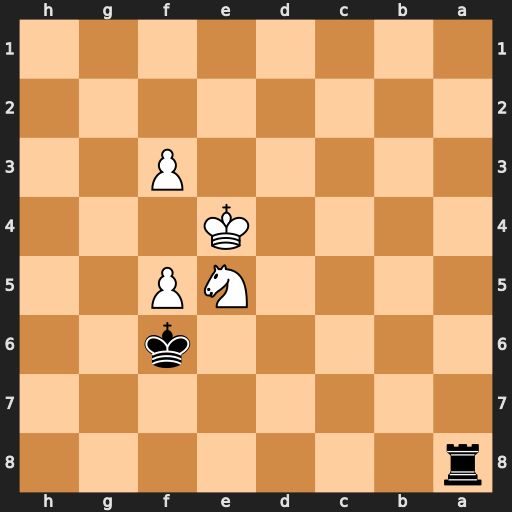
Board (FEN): r7/8/5k2/4NP2/4K3/5P2/8/8
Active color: b
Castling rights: -
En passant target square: -
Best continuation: Ra4+ Kd5 Ra5+ Kd4 Rxe5